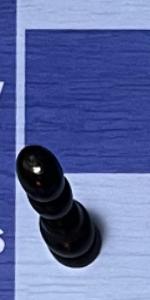
Label: Pawn_Black